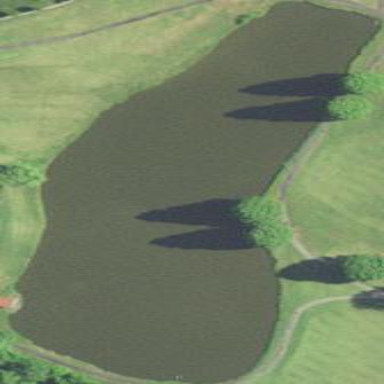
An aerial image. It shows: Scenic view of water hazard on golf course. The natural water feature adds beauty to the landscape.